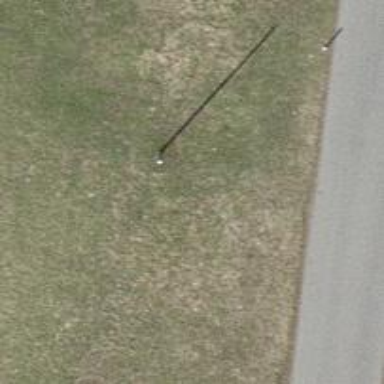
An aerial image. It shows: Minor power line.